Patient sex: F
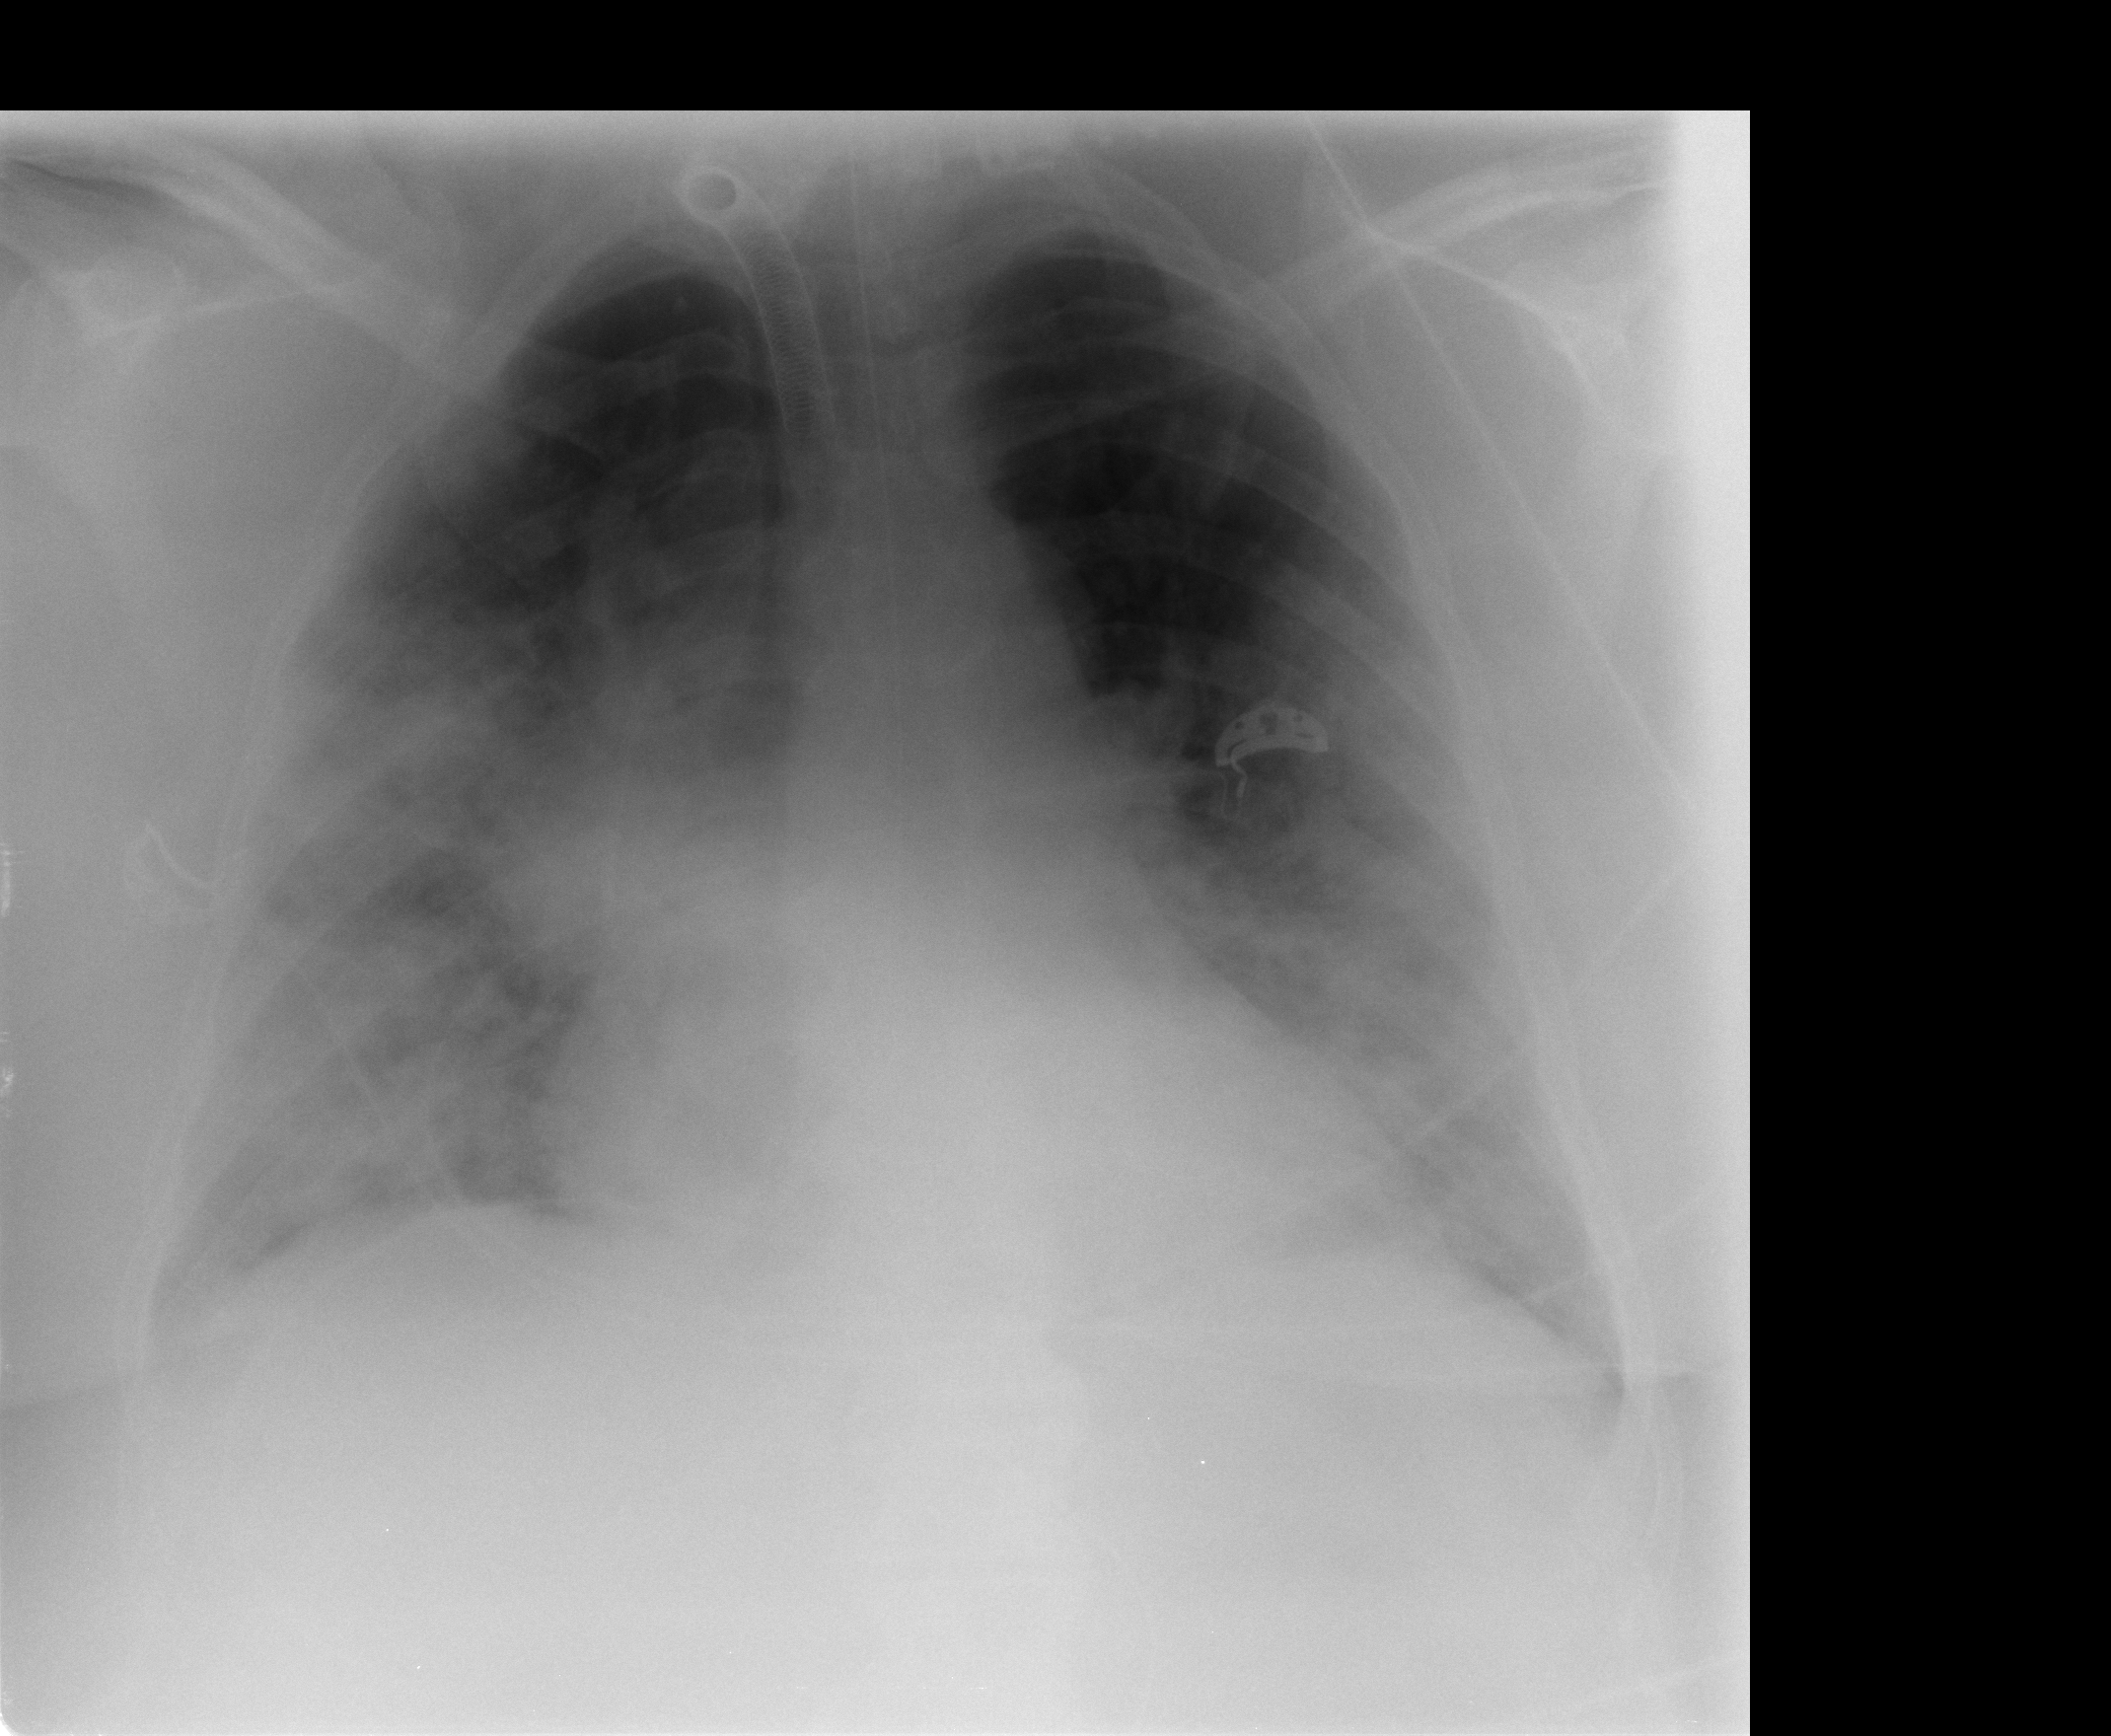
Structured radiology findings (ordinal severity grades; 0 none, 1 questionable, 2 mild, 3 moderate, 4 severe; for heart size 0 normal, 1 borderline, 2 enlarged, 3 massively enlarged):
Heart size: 0
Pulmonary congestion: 2
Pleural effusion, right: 2
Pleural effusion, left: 2
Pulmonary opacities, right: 3
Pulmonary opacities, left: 3
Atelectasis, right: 3
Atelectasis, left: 3